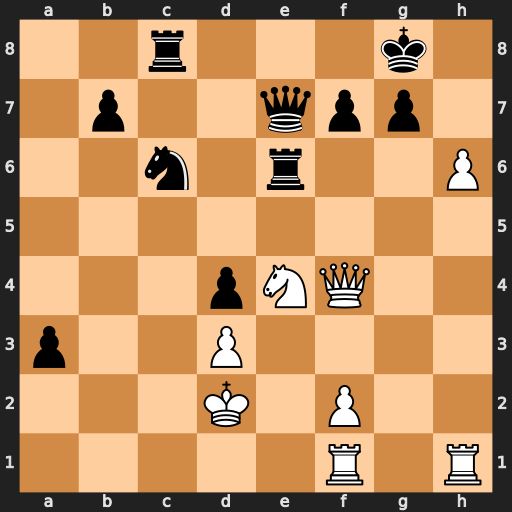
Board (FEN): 2r3k1/1p2qpp1/2n1r2P/8/3pNQ2/p2P4/3K1P2/5R1R
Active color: w
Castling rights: -
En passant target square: -
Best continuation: hxg7 Qb4+ Ke2 Qb2+ Kf3 Ne5+ Kg2 Qb5 Rh8+ Kxg7 Rxc8